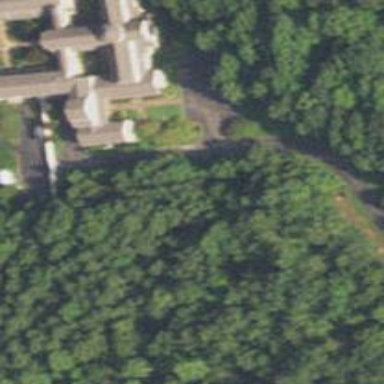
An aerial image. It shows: Beautiful monastery building.